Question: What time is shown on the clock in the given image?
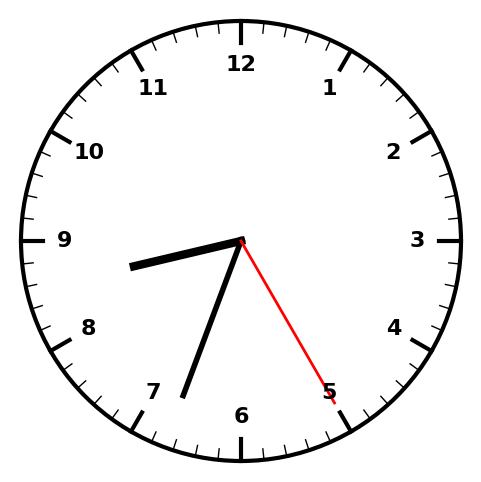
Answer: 08:33:25